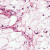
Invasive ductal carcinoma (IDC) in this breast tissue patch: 0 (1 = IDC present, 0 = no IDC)